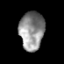
Tissue: prostate
Cell type: T cells
Senescence score: 0.7455
Nuclear area (px): 929
Mean DAPI intensity: 142.875